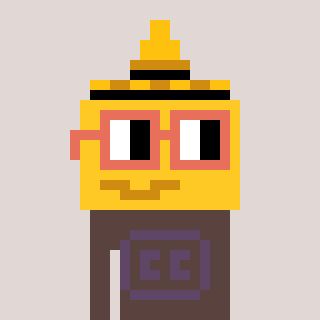
a pixel art character with square orange glasses, a mustard-shaped head and a darkbrown-colored body on a warm background